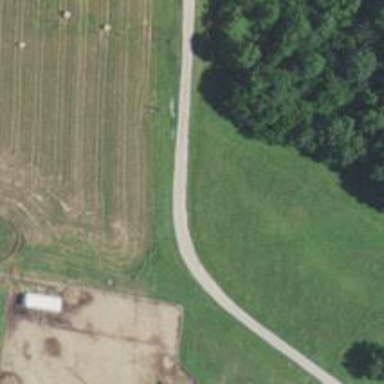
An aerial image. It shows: Driveway.